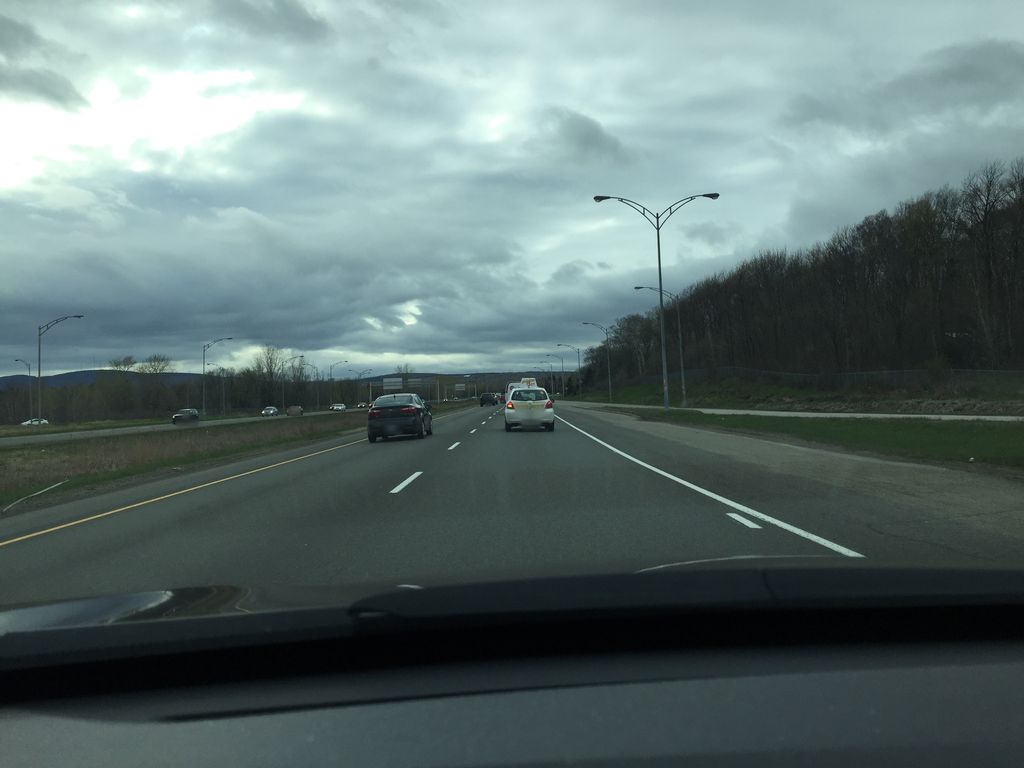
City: quebec_city